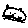
Label: cat